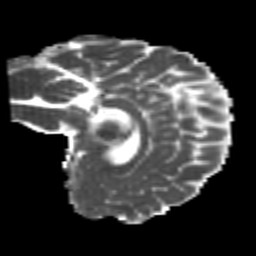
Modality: MD
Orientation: sagittal
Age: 21
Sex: female
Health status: healthy
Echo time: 0.074 s